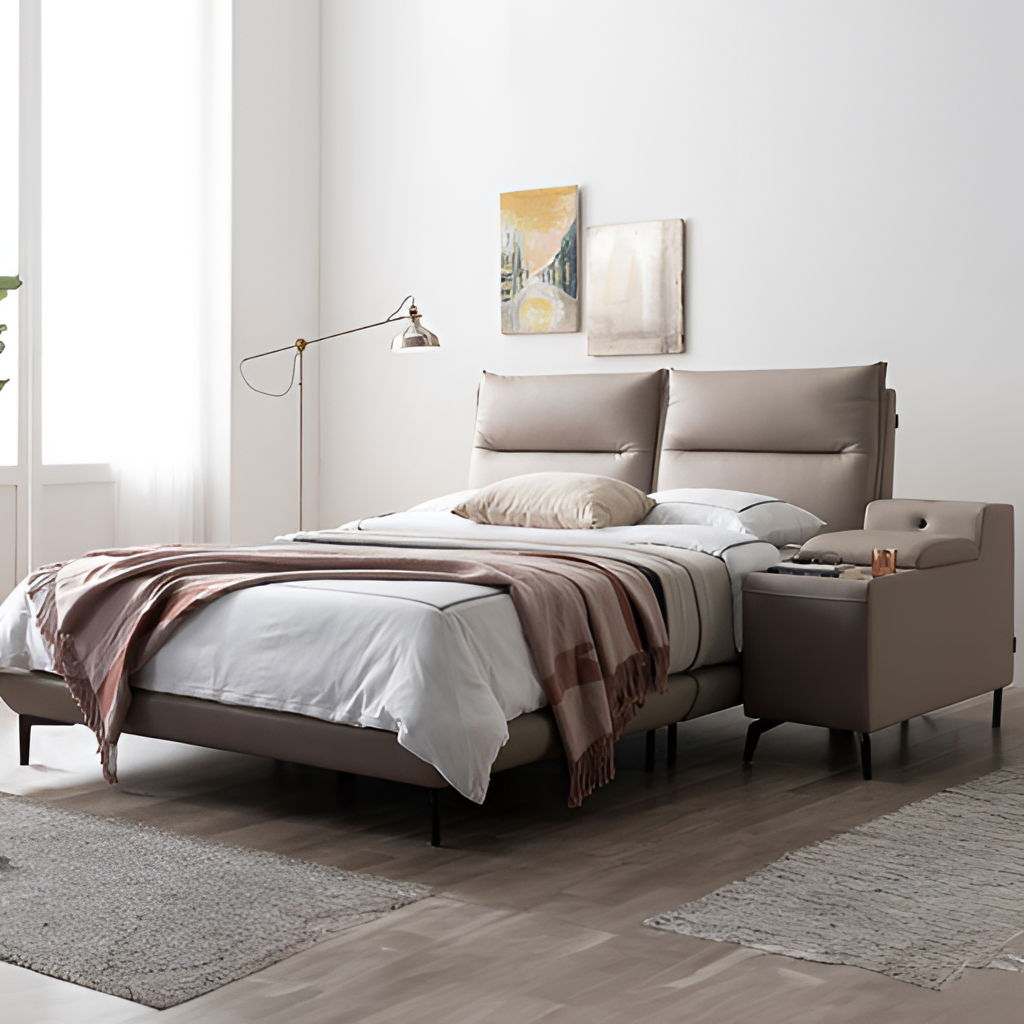
bedroom, taupe leather sofa bed, contemporary, wood flooring, with plank pattern, paint wallpaper, with solid pattern